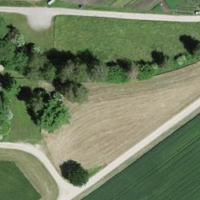
EUNIS habitat code: 25
Species observed at this site:
Anas acuta
Corvus corone
Larus michahellis
Cyanistes caeruleus
Anas platyrhynchos
Parus major
Erithacus rubecula
Aix sponsa
Aix galericulata
Garrulus glandarius
Fringilla coelebs
Falco tinnunculus
Passer montanus